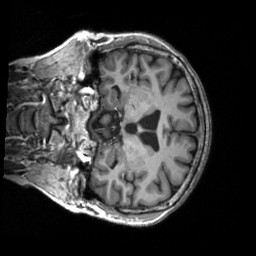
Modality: T1w
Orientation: coronal
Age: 58
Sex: female
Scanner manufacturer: siemens
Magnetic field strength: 3 T
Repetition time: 2.5 s
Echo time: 0.00248 s